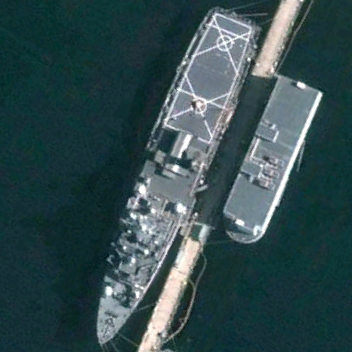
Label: combat